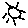
Label: sun